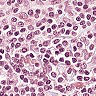
Metastatic tissue present: no